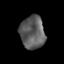
Tissue: prostate
Cell type: Epithelial cells
Senescence score: 0.3325
Nuclear area (px): 793
Mean DAPI intensity: 93.718